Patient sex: M
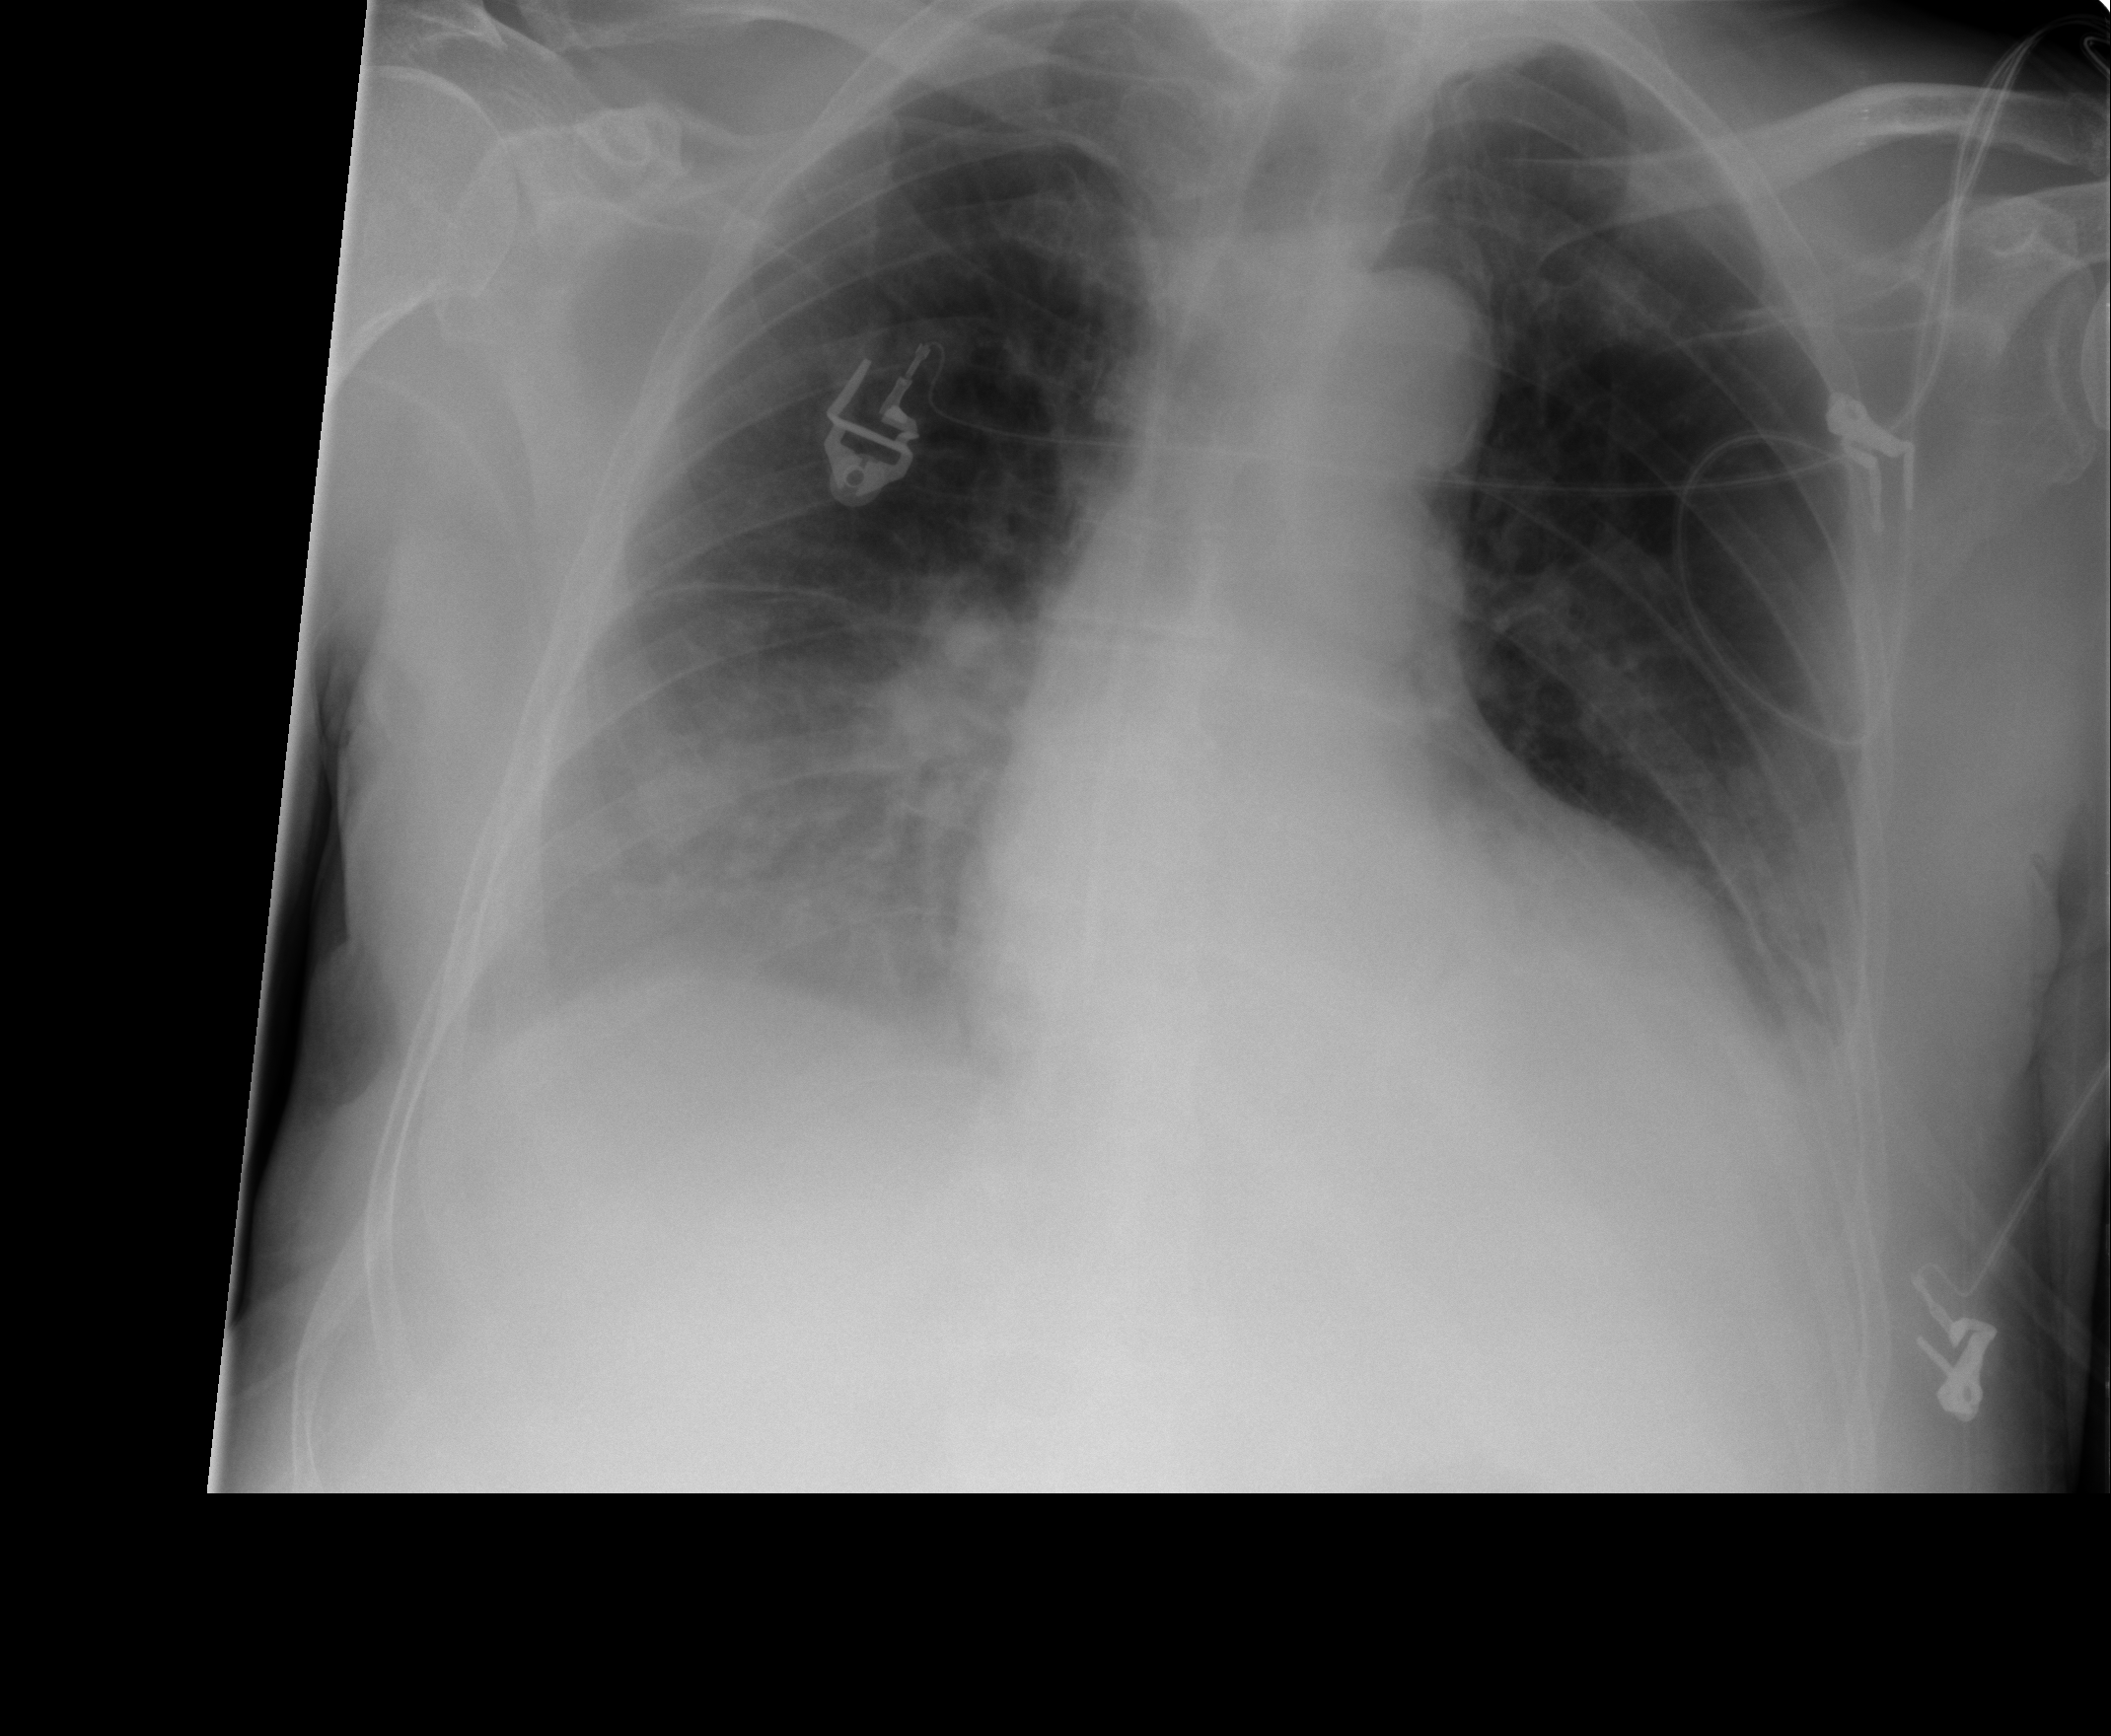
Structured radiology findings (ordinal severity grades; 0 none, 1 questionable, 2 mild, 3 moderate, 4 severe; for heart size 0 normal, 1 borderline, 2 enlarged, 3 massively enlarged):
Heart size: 2
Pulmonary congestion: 2
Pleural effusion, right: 2
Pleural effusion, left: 2
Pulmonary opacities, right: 2
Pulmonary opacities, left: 0
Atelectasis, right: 2
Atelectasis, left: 2